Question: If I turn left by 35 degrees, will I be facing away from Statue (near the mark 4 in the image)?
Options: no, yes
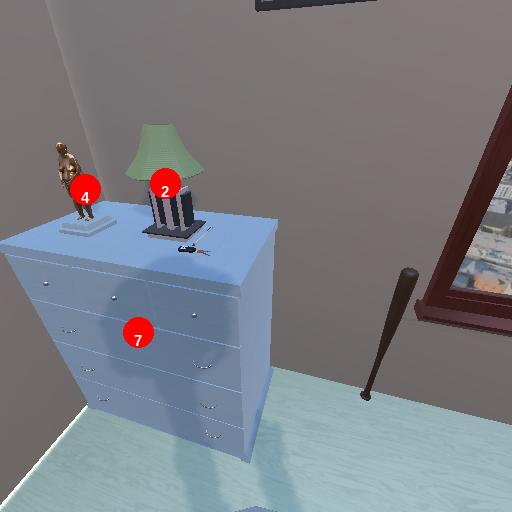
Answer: no